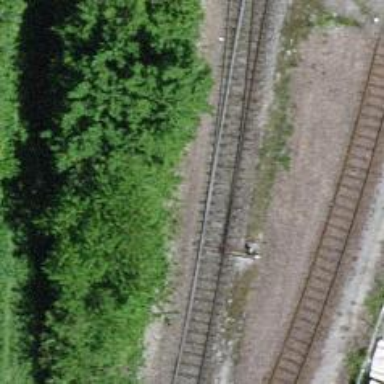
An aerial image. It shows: Railway switch.